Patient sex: F
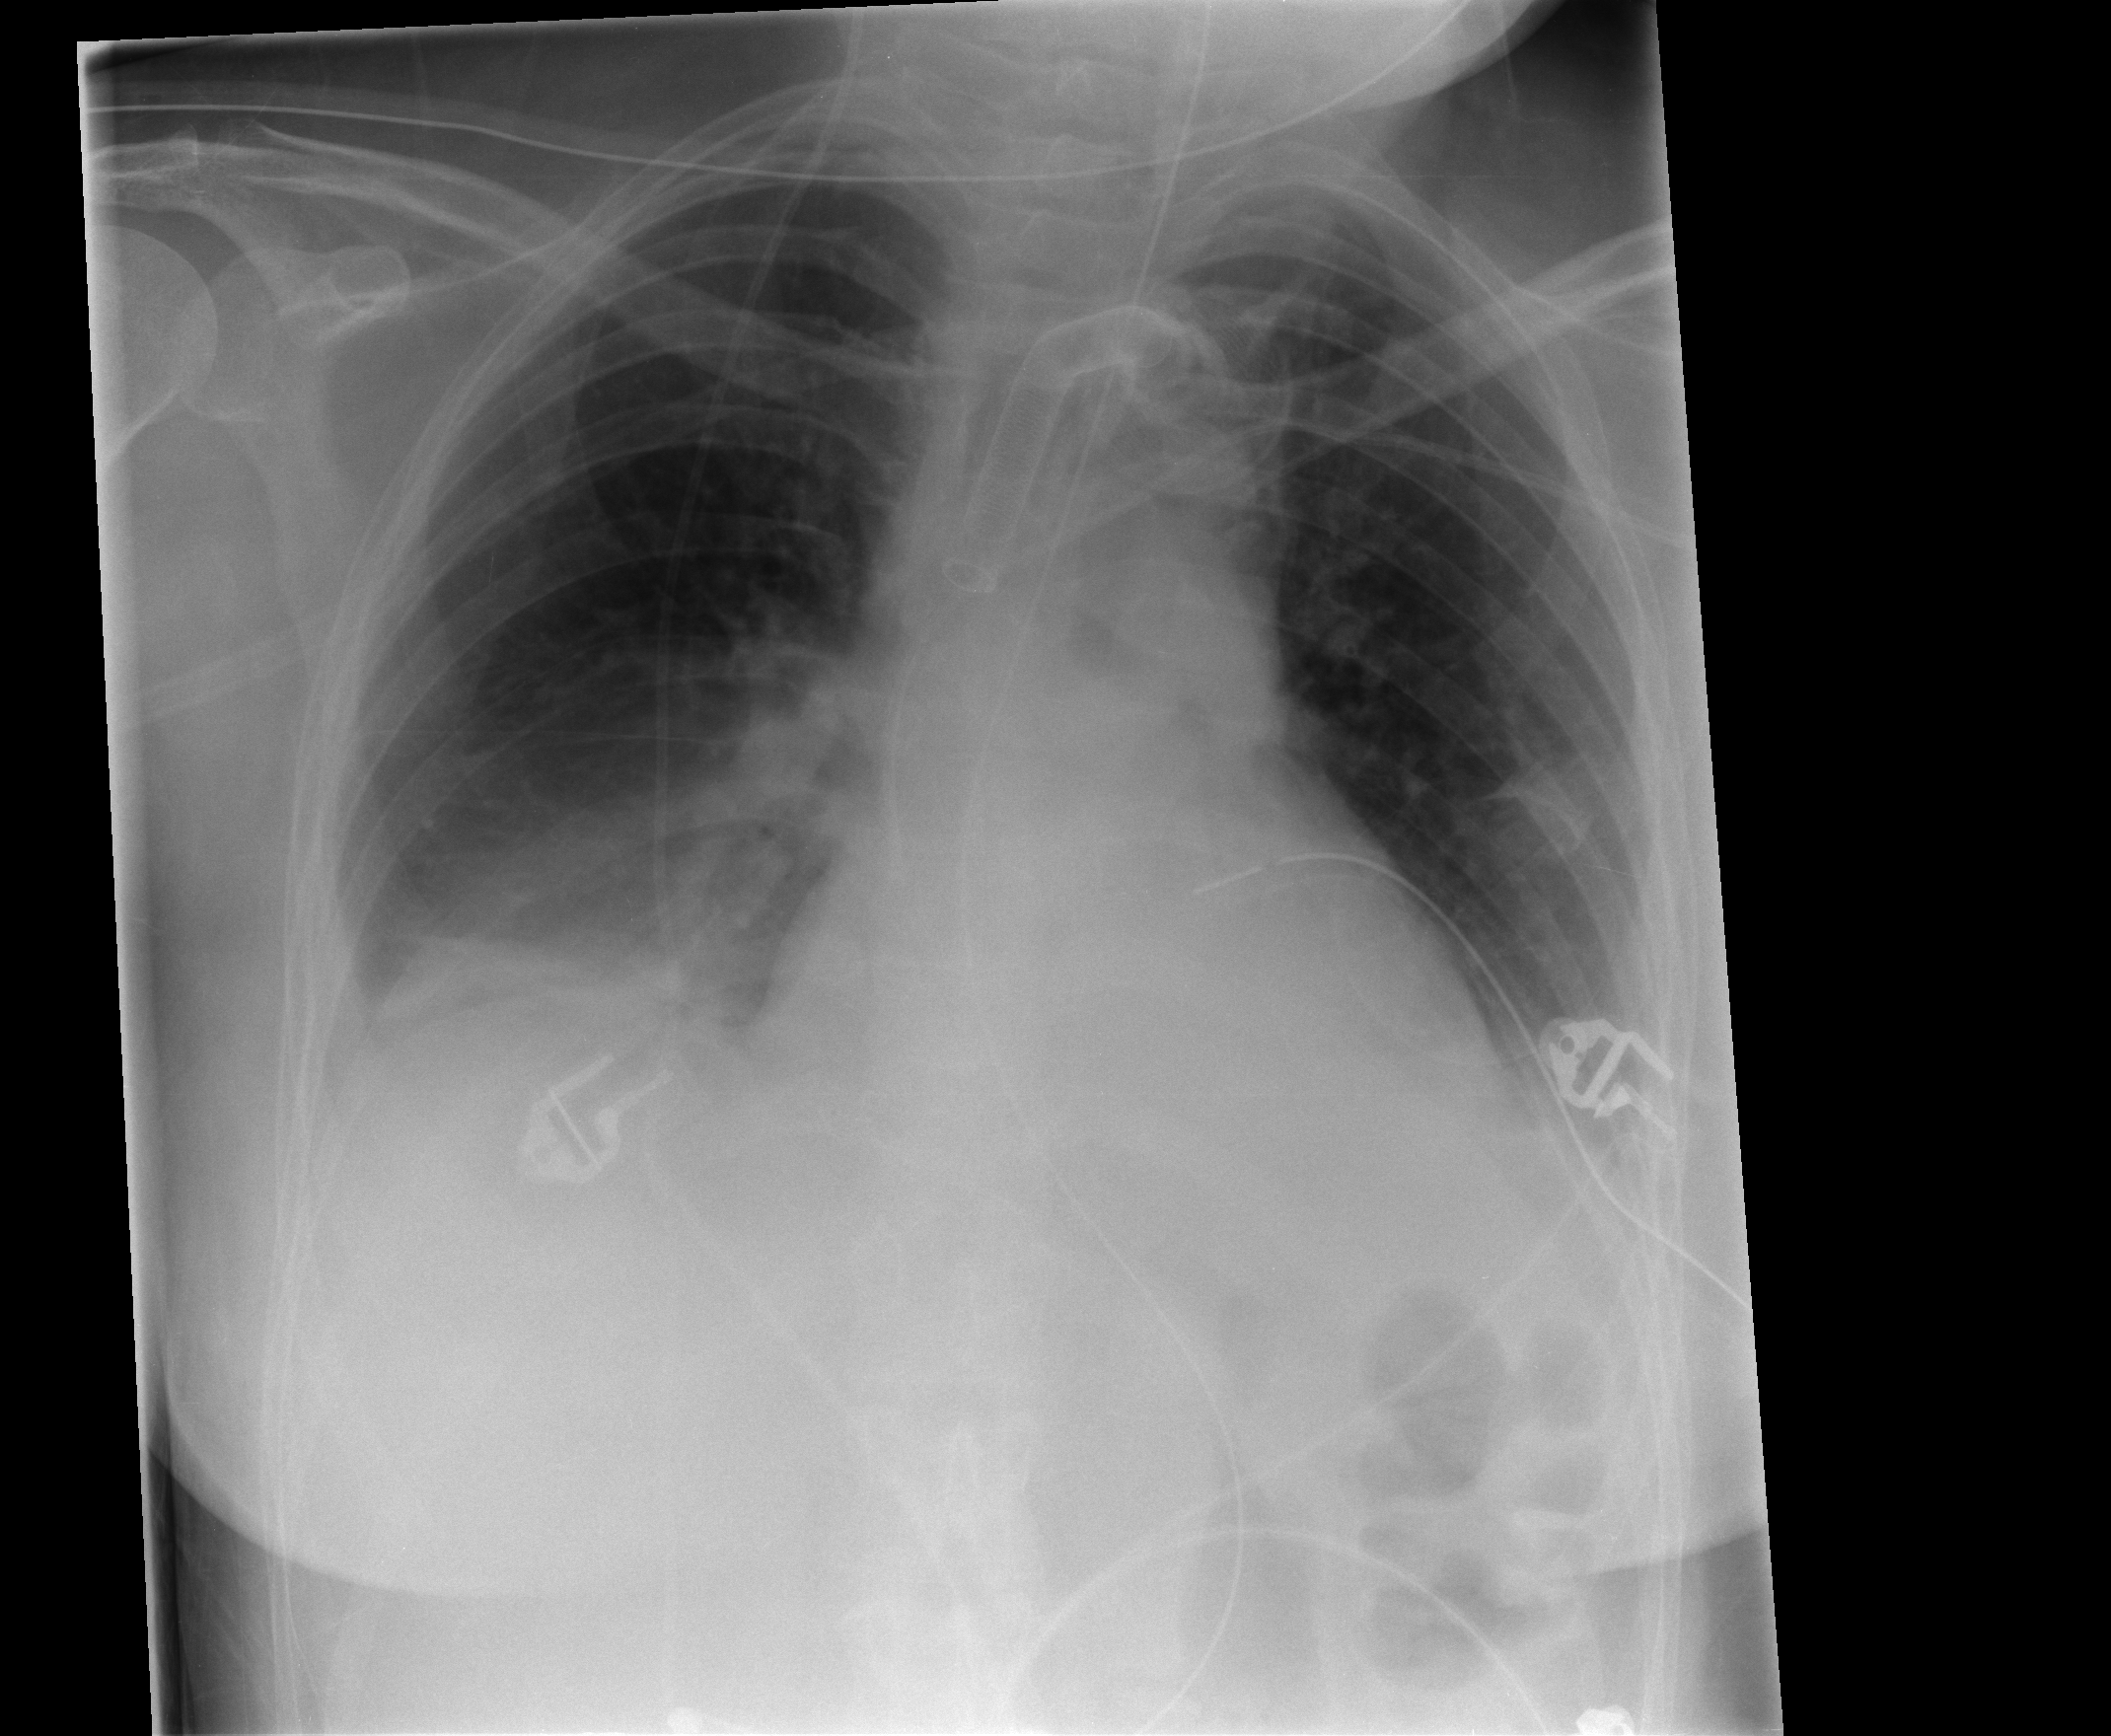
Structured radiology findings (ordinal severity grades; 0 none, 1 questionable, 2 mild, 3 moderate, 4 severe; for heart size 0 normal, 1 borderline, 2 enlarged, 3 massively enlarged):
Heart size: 0
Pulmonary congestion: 0
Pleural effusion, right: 2
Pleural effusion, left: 1
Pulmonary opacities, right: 0
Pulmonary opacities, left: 0
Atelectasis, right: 2
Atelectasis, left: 2